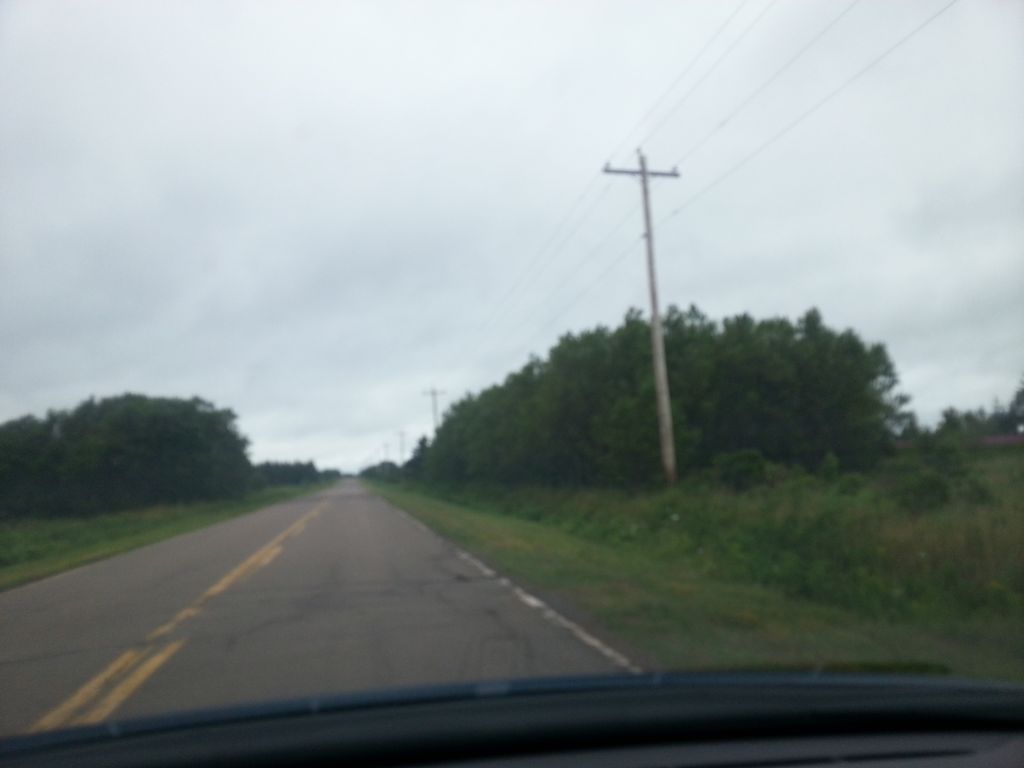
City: charlottetown